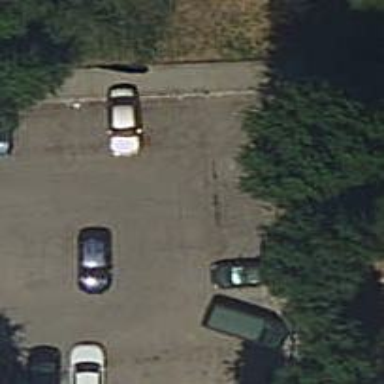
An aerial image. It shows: Parking aisle designated as service road.